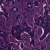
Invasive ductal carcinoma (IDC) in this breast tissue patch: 1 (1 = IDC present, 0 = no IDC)